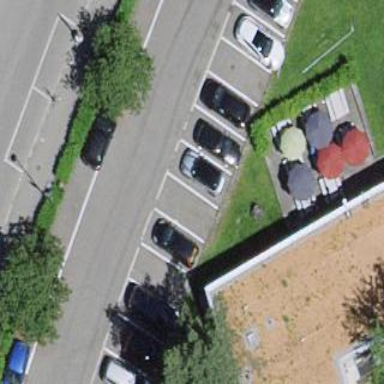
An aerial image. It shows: Parking space is available.